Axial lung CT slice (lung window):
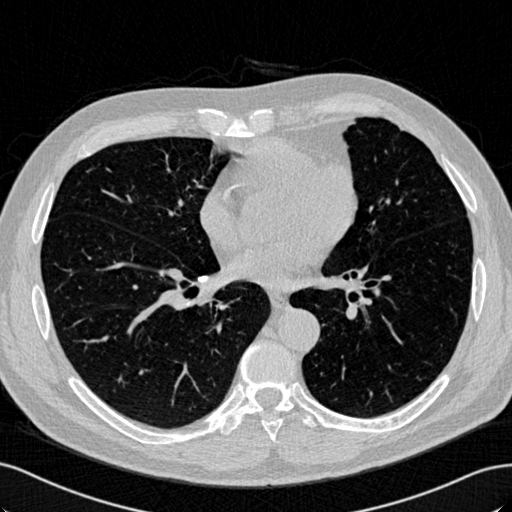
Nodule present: no